Interaction volume radius: 5 \u00c5
Interaction volume height: 35 \u00c5
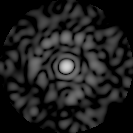
Disorder parameter: 0.8226